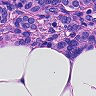
Metastatic tissue present: yes